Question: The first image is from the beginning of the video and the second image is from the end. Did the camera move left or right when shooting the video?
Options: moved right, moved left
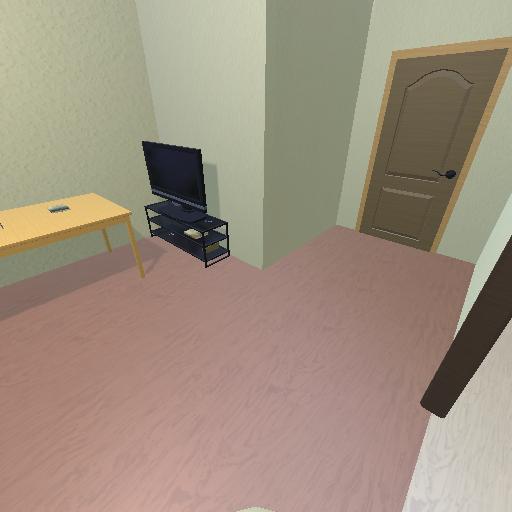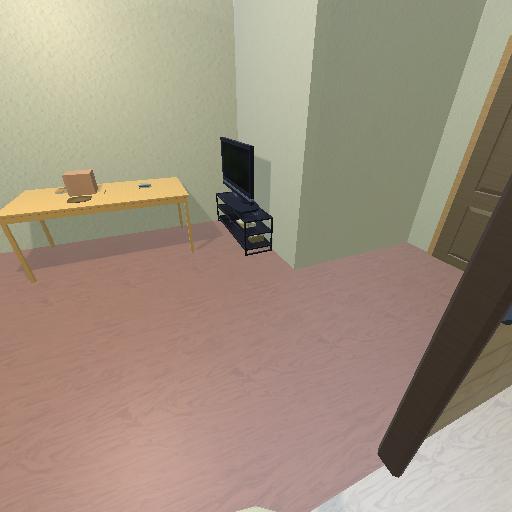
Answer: moved right